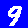
Digit: 9